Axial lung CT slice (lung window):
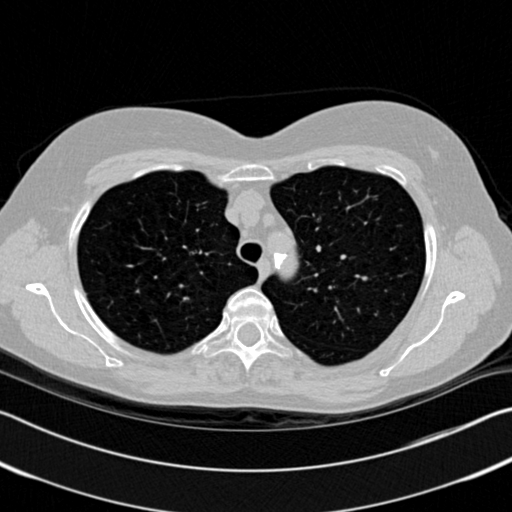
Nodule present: no